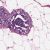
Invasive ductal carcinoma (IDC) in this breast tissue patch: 0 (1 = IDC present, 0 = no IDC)